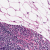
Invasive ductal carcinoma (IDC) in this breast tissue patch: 0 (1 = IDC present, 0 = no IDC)